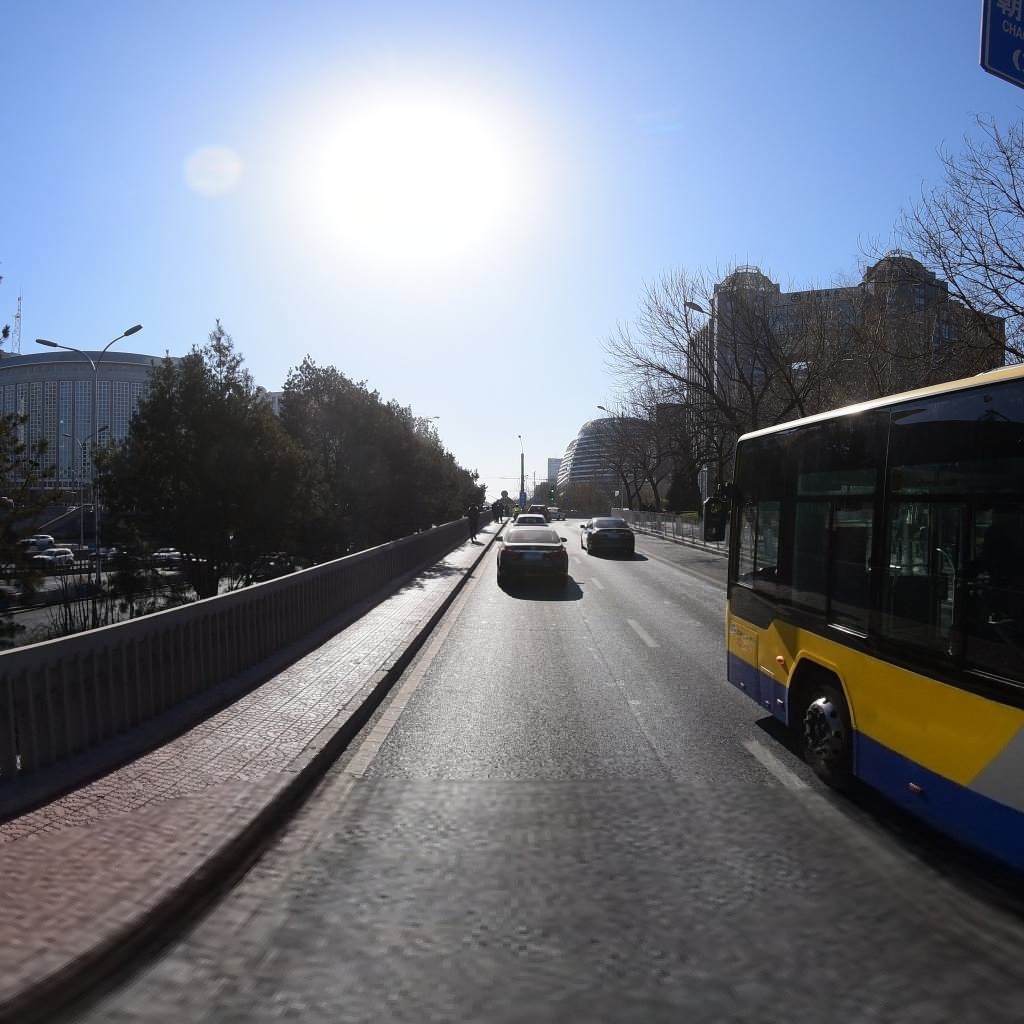
Region: Dongcheng
Road damage annotations: transverse crack, longitudinal crack